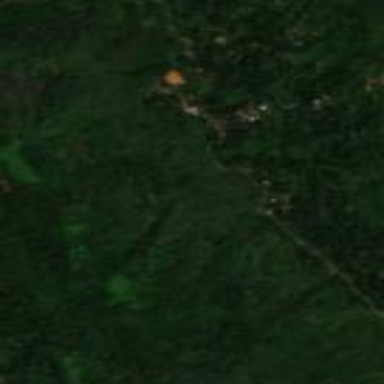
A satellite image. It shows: Orchard cultivated with rubber trees.